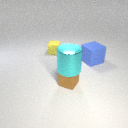
large blue rubber cube to the right of small brown metal cube